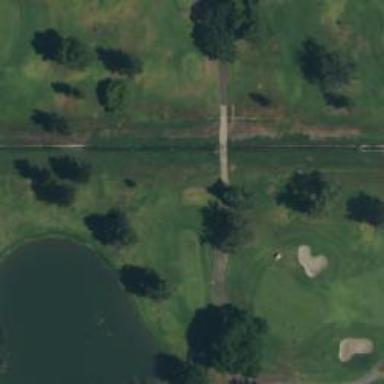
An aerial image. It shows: Path on bridge designed for golf carts.